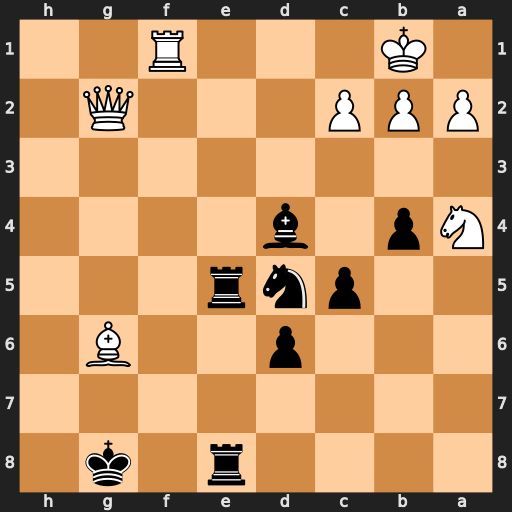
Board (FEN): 4r1k1/8/3p2B1/2pnr3/Np1b4/8/PPP3Q1/1K3R2
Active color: b
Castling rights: -
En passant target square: -
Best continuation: Re1+ Rxe1 Rxe1#